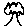
Label: tree